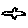
Label: bird